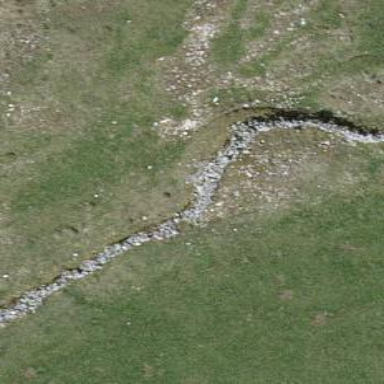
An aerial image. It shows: Wall barrier.